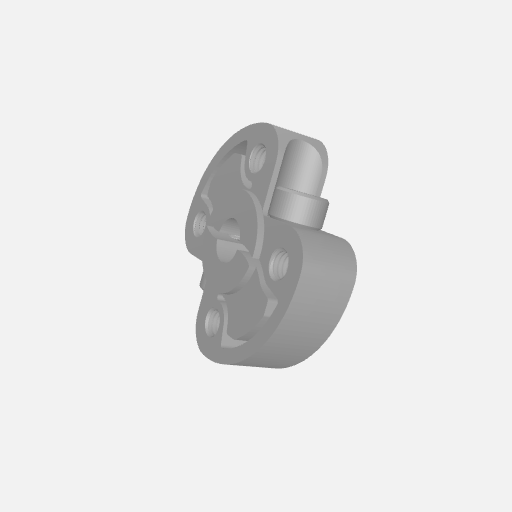
Part: SonicHub6ID